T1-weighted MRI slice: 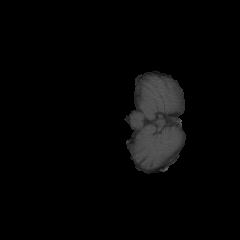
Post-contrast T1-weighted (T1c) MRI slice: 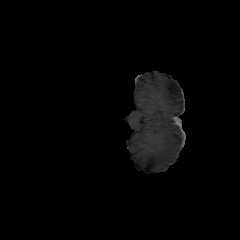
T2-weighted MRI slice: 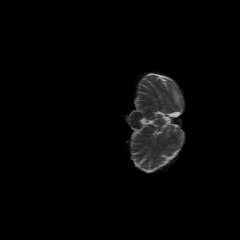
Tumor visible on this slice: no